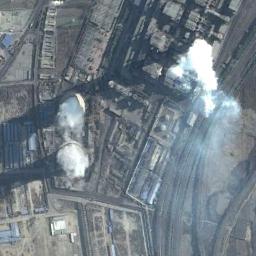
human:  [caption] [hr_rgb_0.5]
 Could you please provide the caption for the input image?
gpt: Many buildings of different shapes are next to the thermal power station .

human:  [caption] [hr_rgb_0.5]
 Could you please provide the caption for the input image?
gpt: There is a thermal power station and a house in the open space by the road .

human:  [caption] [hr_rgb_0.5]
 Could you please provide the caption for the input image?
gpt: The thermal power station is next to some buildings with white mist above .

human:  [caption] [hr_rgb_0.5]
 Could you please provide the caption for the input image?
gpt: In the thermal power station, there are neatly planned factories and good greening  Two cooling towers are steaming and there is a chimney .

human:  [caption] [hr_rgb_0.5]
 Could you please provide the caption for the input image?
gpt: There are many buildings and several chimneys on the thermal power station .